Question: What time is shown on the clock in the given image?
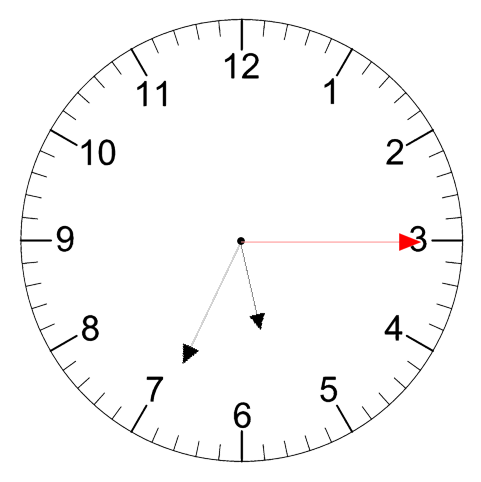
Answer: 05:34:15